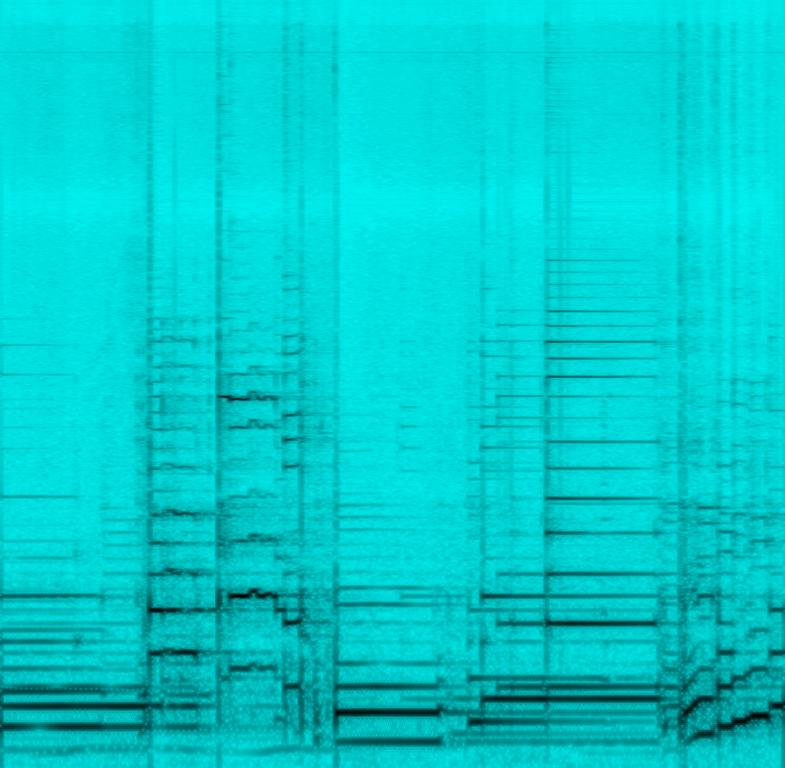
The low quality recording features an electric guitar solo melody played with some sliding techniques. It sounds cool, passionate and the recording is noisy and in mono, as it was probably recorded with a phone.